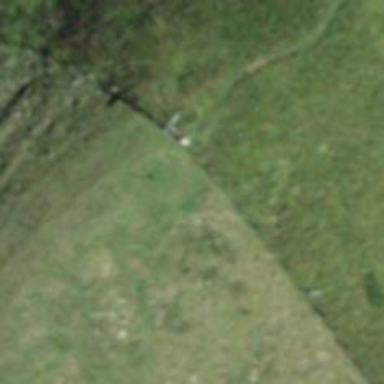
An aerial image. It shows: Wayside cross with historic significance.